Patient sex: M
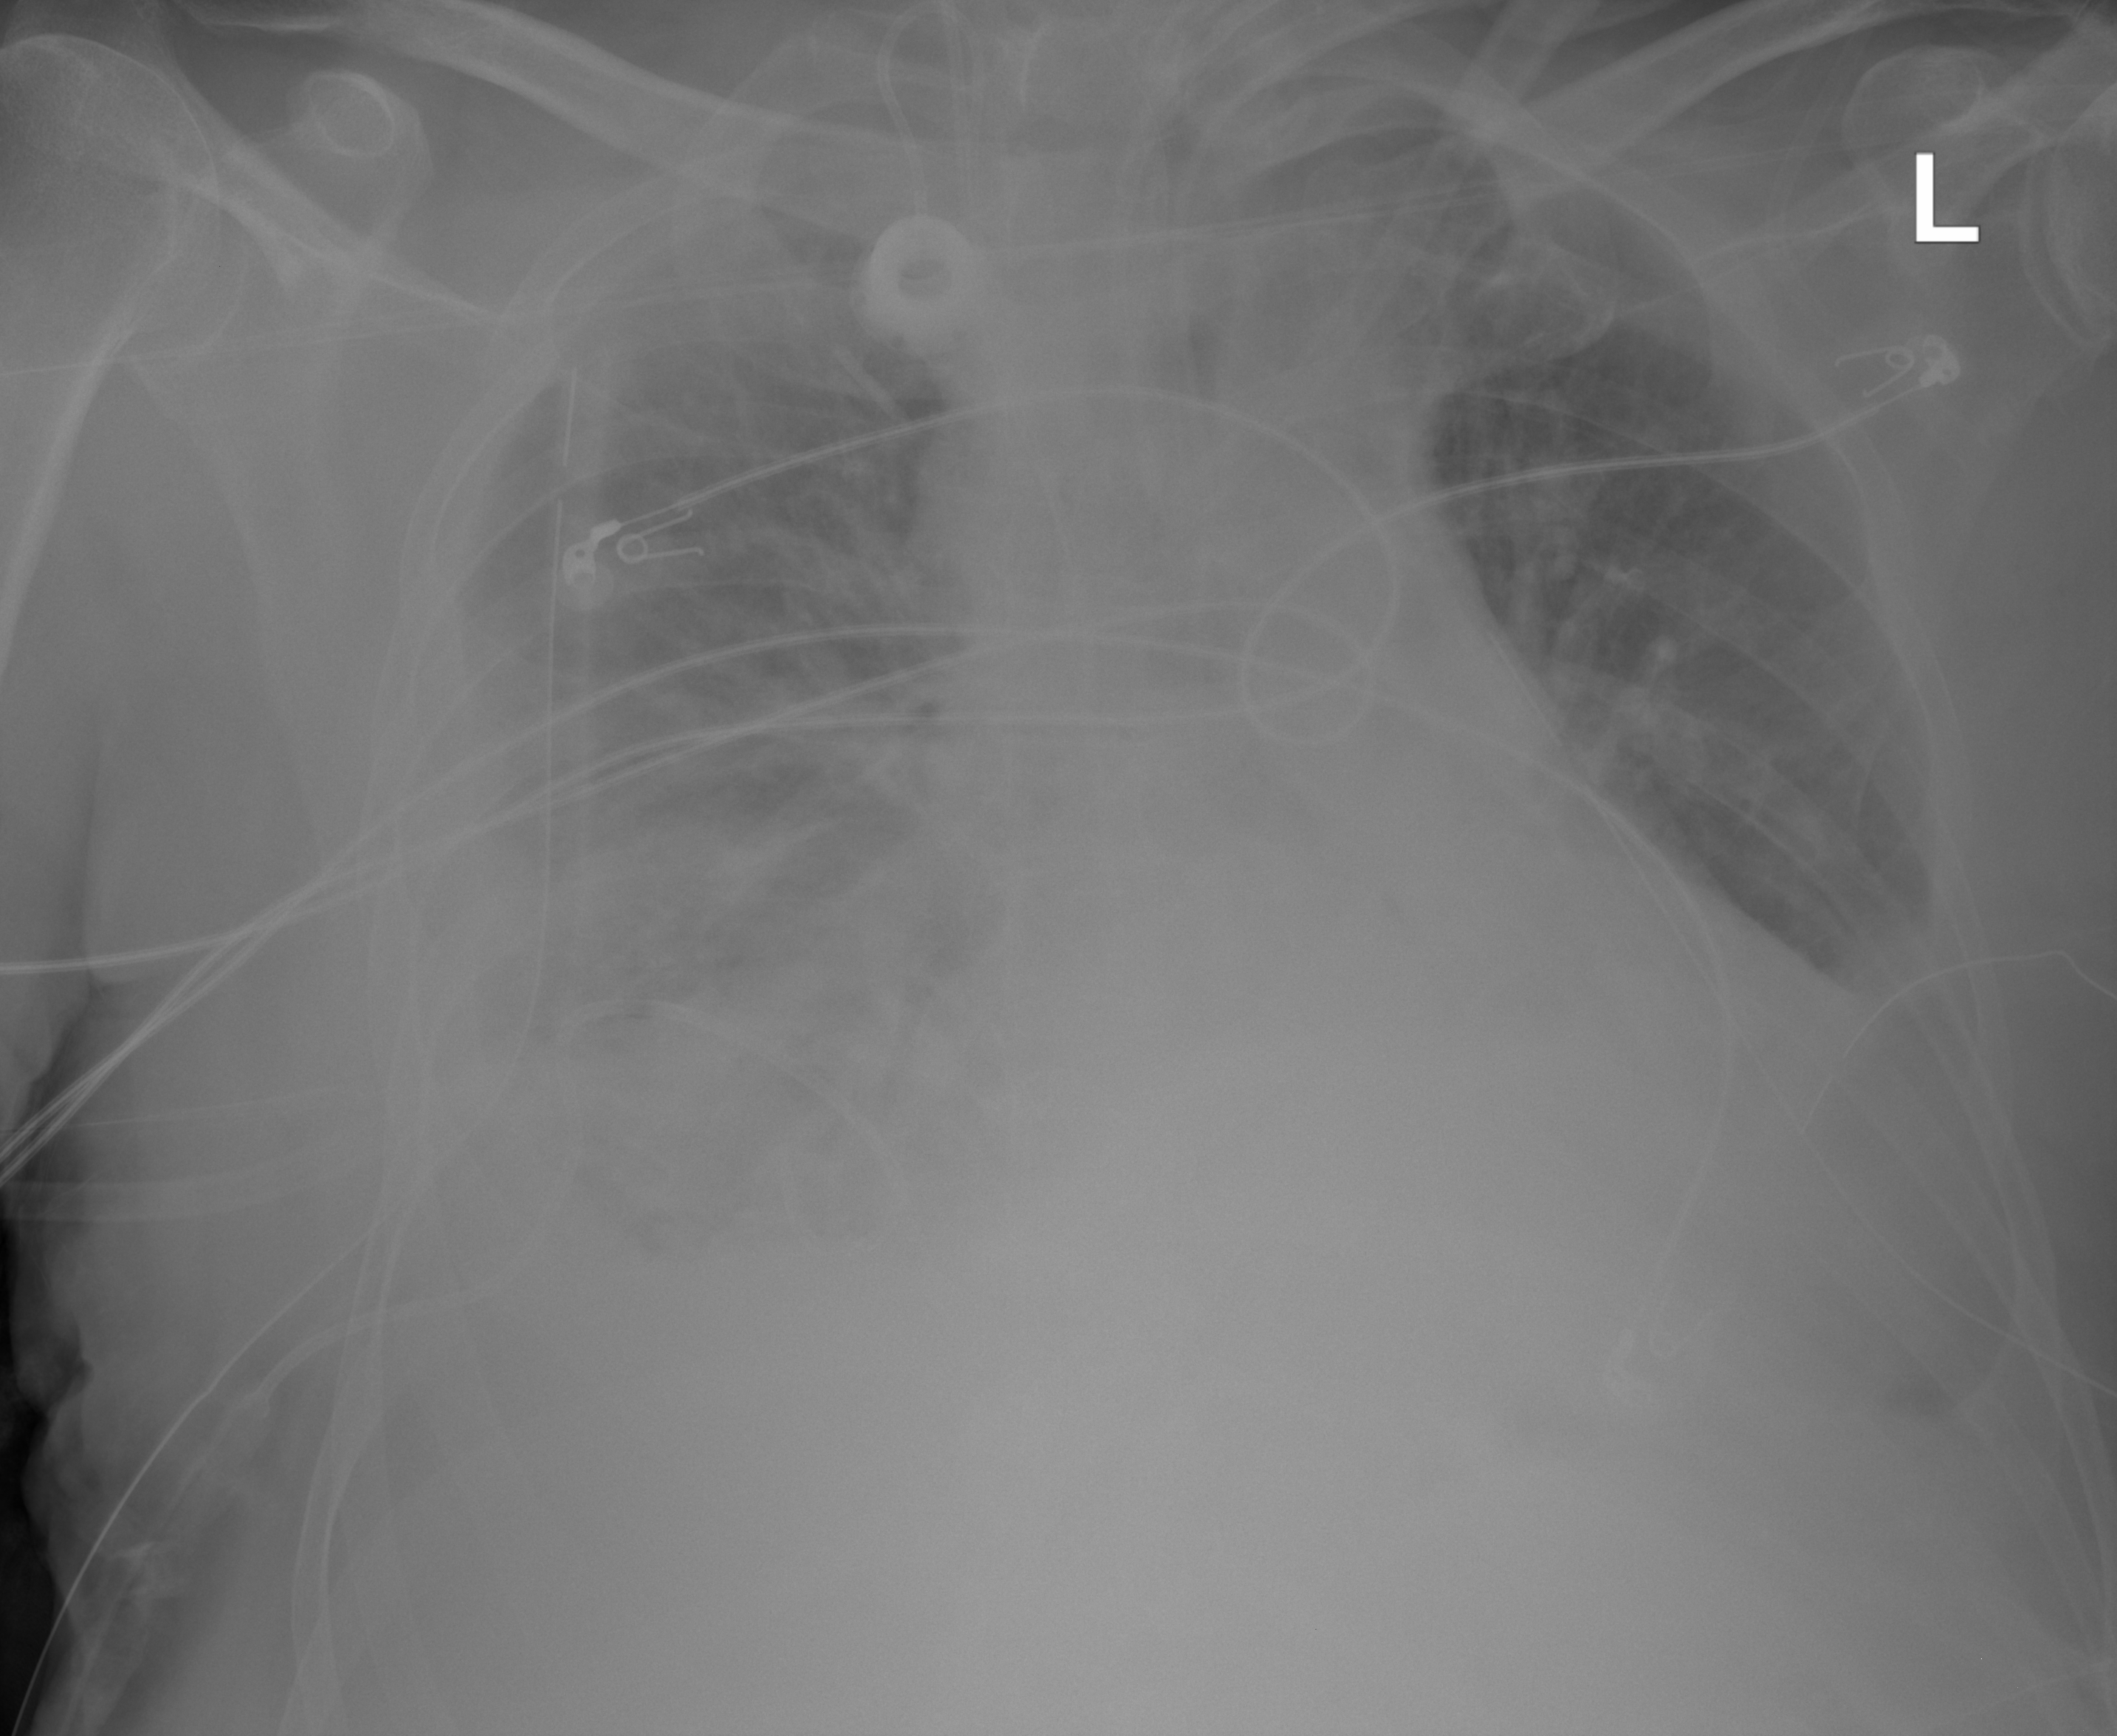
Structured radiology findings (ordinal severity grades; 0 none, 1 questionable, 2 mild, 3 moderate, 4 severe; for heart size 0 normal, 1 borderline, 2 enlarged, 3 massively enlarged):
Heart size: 2
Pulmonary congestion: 2
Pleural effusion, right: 3
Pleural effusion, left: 2
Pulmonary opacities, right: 2
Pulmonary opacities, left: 0
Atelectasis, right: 2
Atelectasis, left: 0